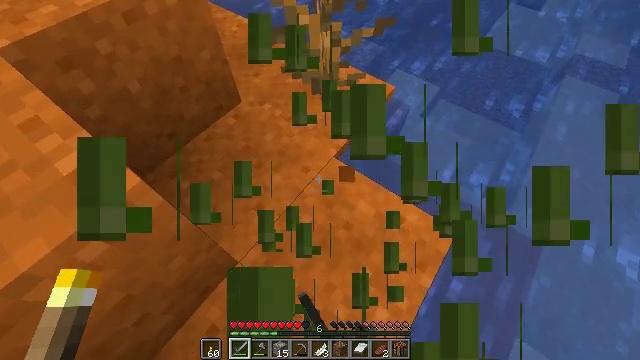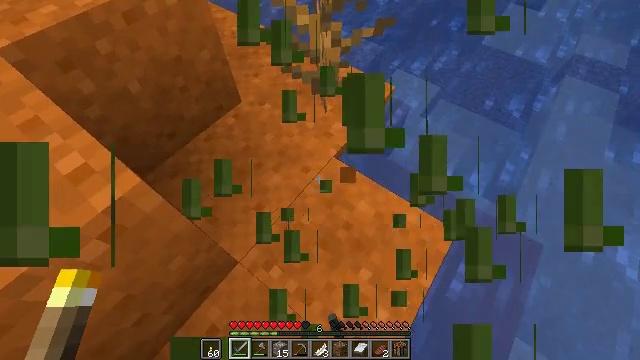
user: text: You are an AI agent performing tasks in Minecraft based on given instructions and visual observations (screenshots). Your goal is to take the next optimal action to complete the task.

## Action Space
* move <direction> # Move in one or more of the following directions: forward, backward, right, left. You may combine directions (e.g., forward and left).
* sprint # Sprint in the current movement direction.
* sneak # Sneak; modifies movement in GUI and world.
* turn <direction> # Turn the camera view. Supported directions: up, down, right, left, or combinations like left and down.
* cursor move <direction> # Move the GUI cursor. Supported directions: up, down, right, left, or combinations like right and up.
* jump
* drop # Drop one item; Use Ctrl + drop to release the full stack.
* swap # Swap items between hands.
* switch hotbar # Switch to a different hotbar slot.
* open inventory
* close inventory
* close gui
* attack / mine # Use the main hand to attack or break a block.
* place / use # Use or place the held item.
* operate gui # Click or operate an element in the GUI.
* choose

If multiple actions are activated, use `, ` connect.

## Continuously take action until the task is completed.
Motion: motion action
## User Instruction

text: Cut down the sugar cane stalks.
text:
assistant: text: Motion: no_op
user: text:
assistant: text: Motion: no_op